Question: I am trying to login the site. There are couple of GET request before moving to login screen and on the login screen:
My Request Parameter is:
username=<PHONE>&password=<PHONE>&AUTH_STATE=2c83bef4-9ab3-4549-8d3b-243e5864cc78
I know my username and password but when i capture the parameters using firebug, i found that along with that AUTH_STATE also going..
I tried to find the AUTH_STATE parameter in any of the GET Response made before login call.. But i did not find it out.. Is there any way to get that ???

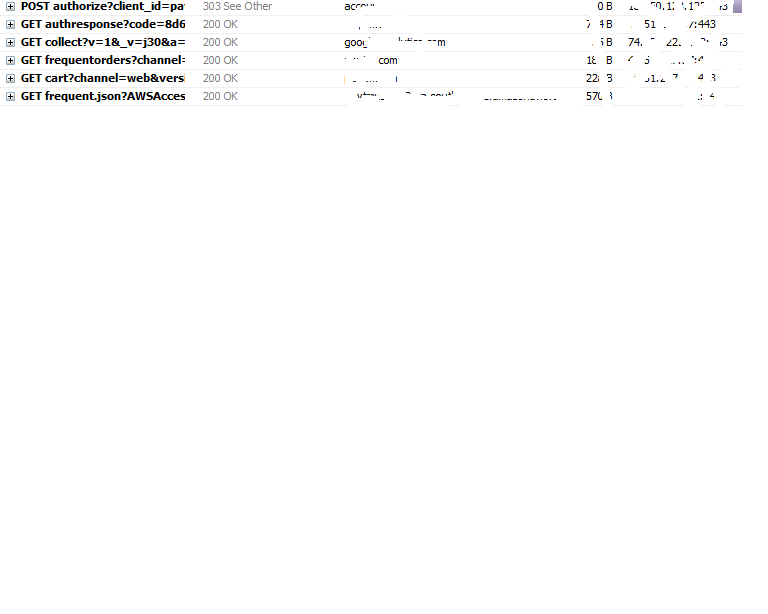
Answer: I should be there in the login page. Check the HTML response of the login page.